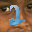
Label: 2